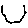
Label: hexagon